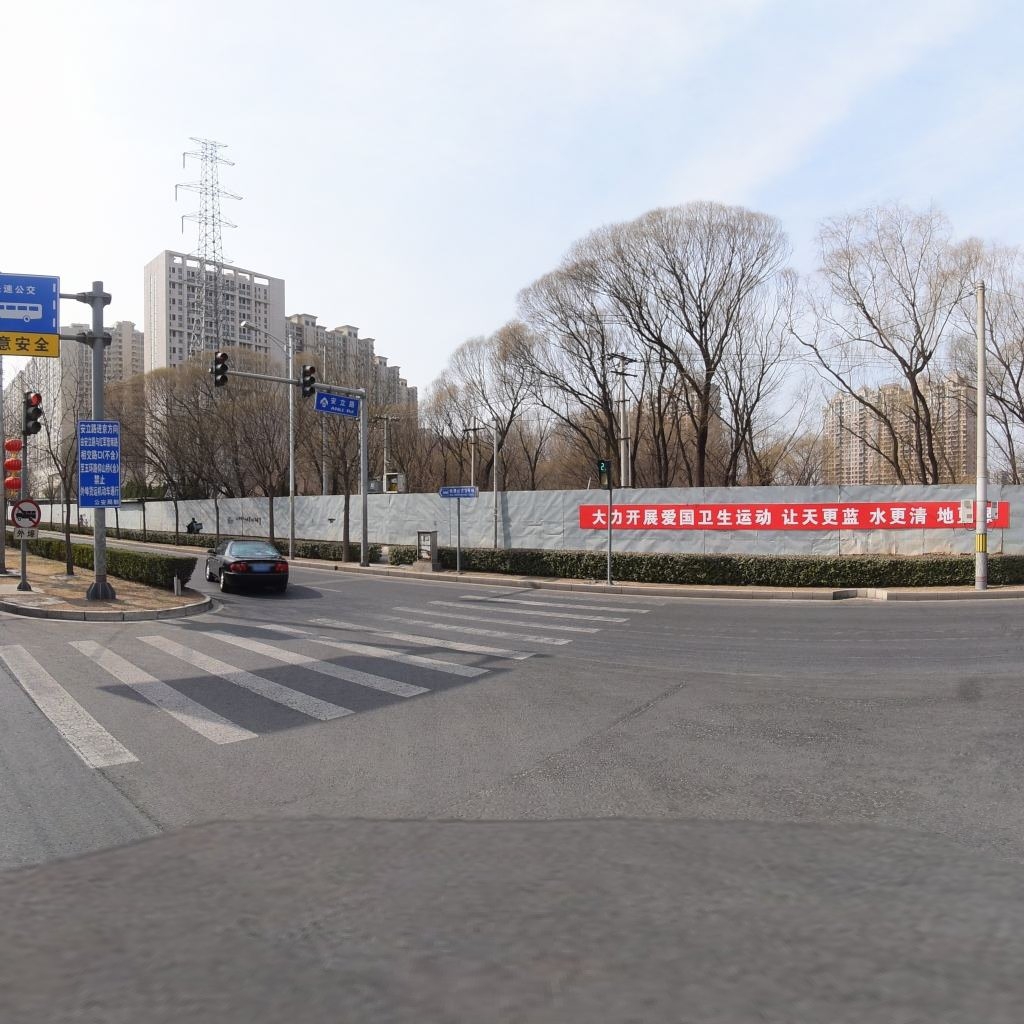
Region: Chaoyang
Road damage annotations: longitudinal crack, longitudinal crack